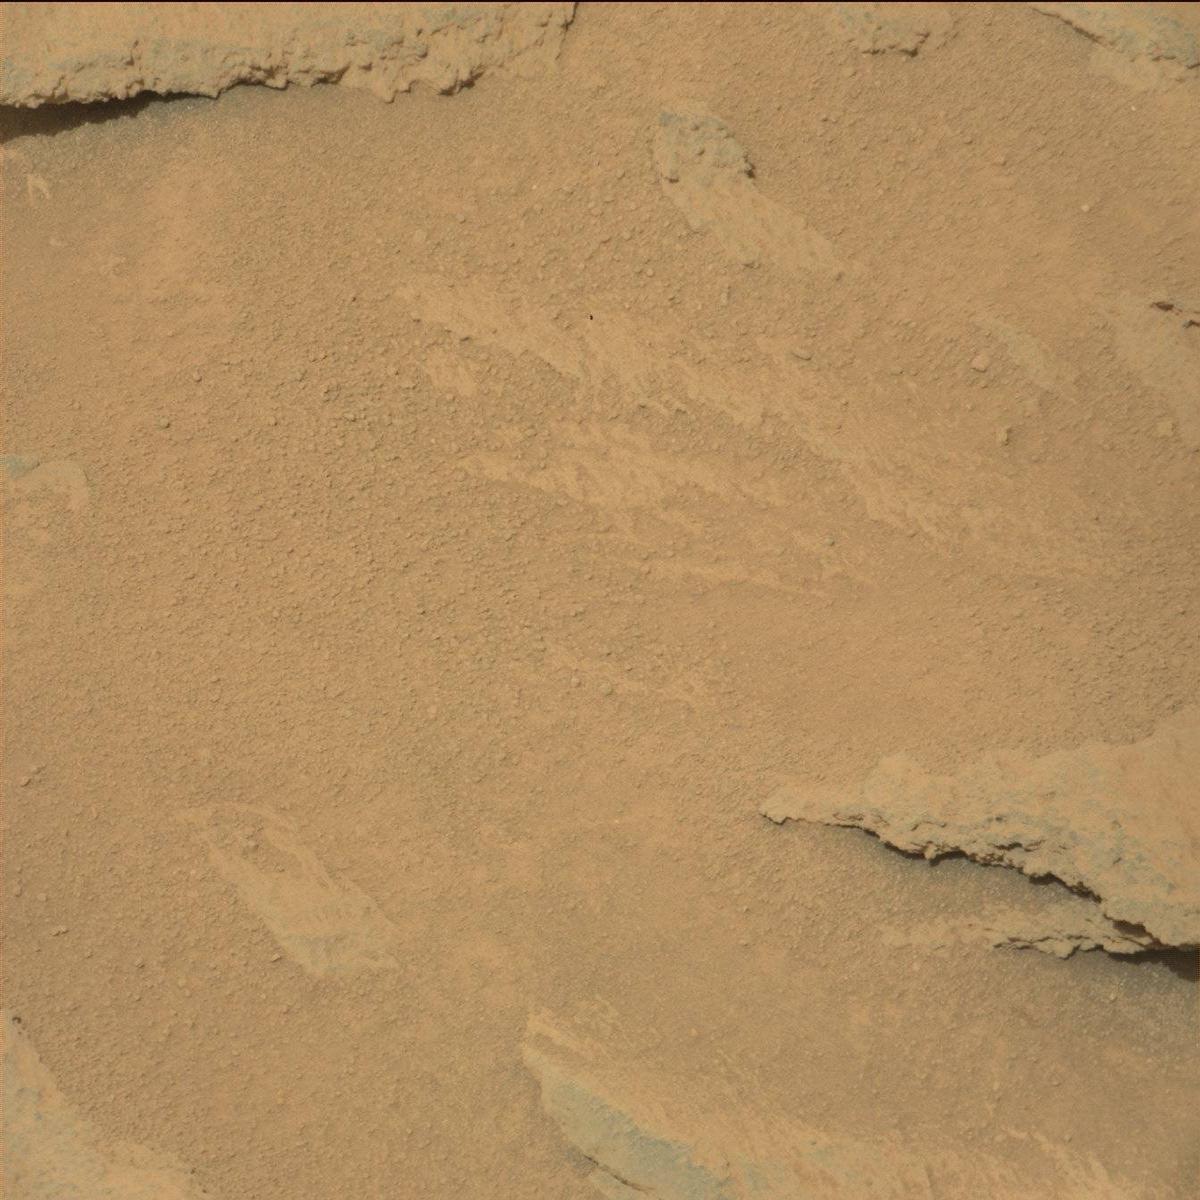
Terrain classes present: Bedrock, Sand / Soil